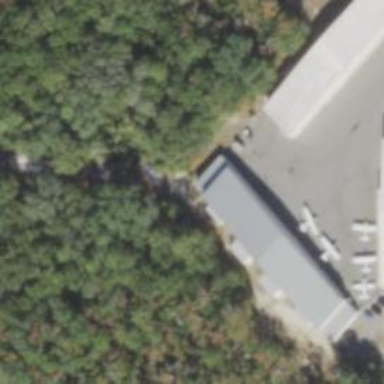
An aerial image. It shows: Building that is hangar at the airport.